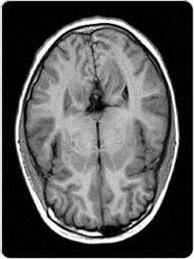
Label: notumor